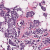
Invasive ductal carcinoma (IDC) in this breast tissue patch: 1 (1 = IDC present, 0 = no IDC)